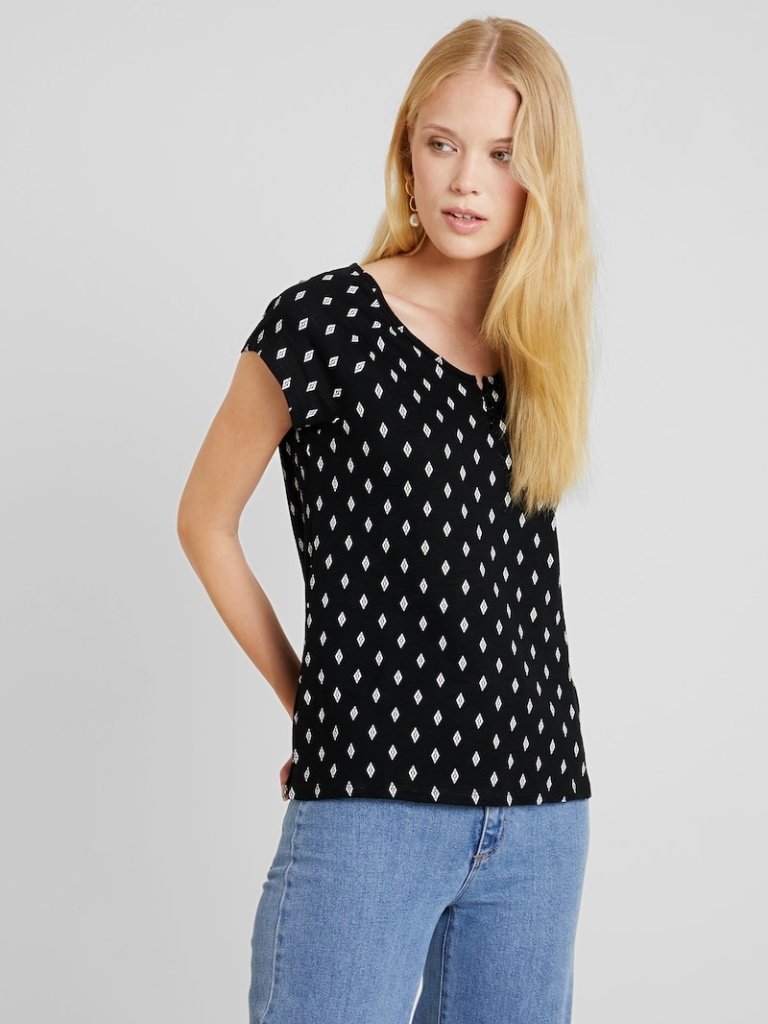
cotton relaxed short sleeve hip length Untucked v-neck tshirt